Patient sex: M
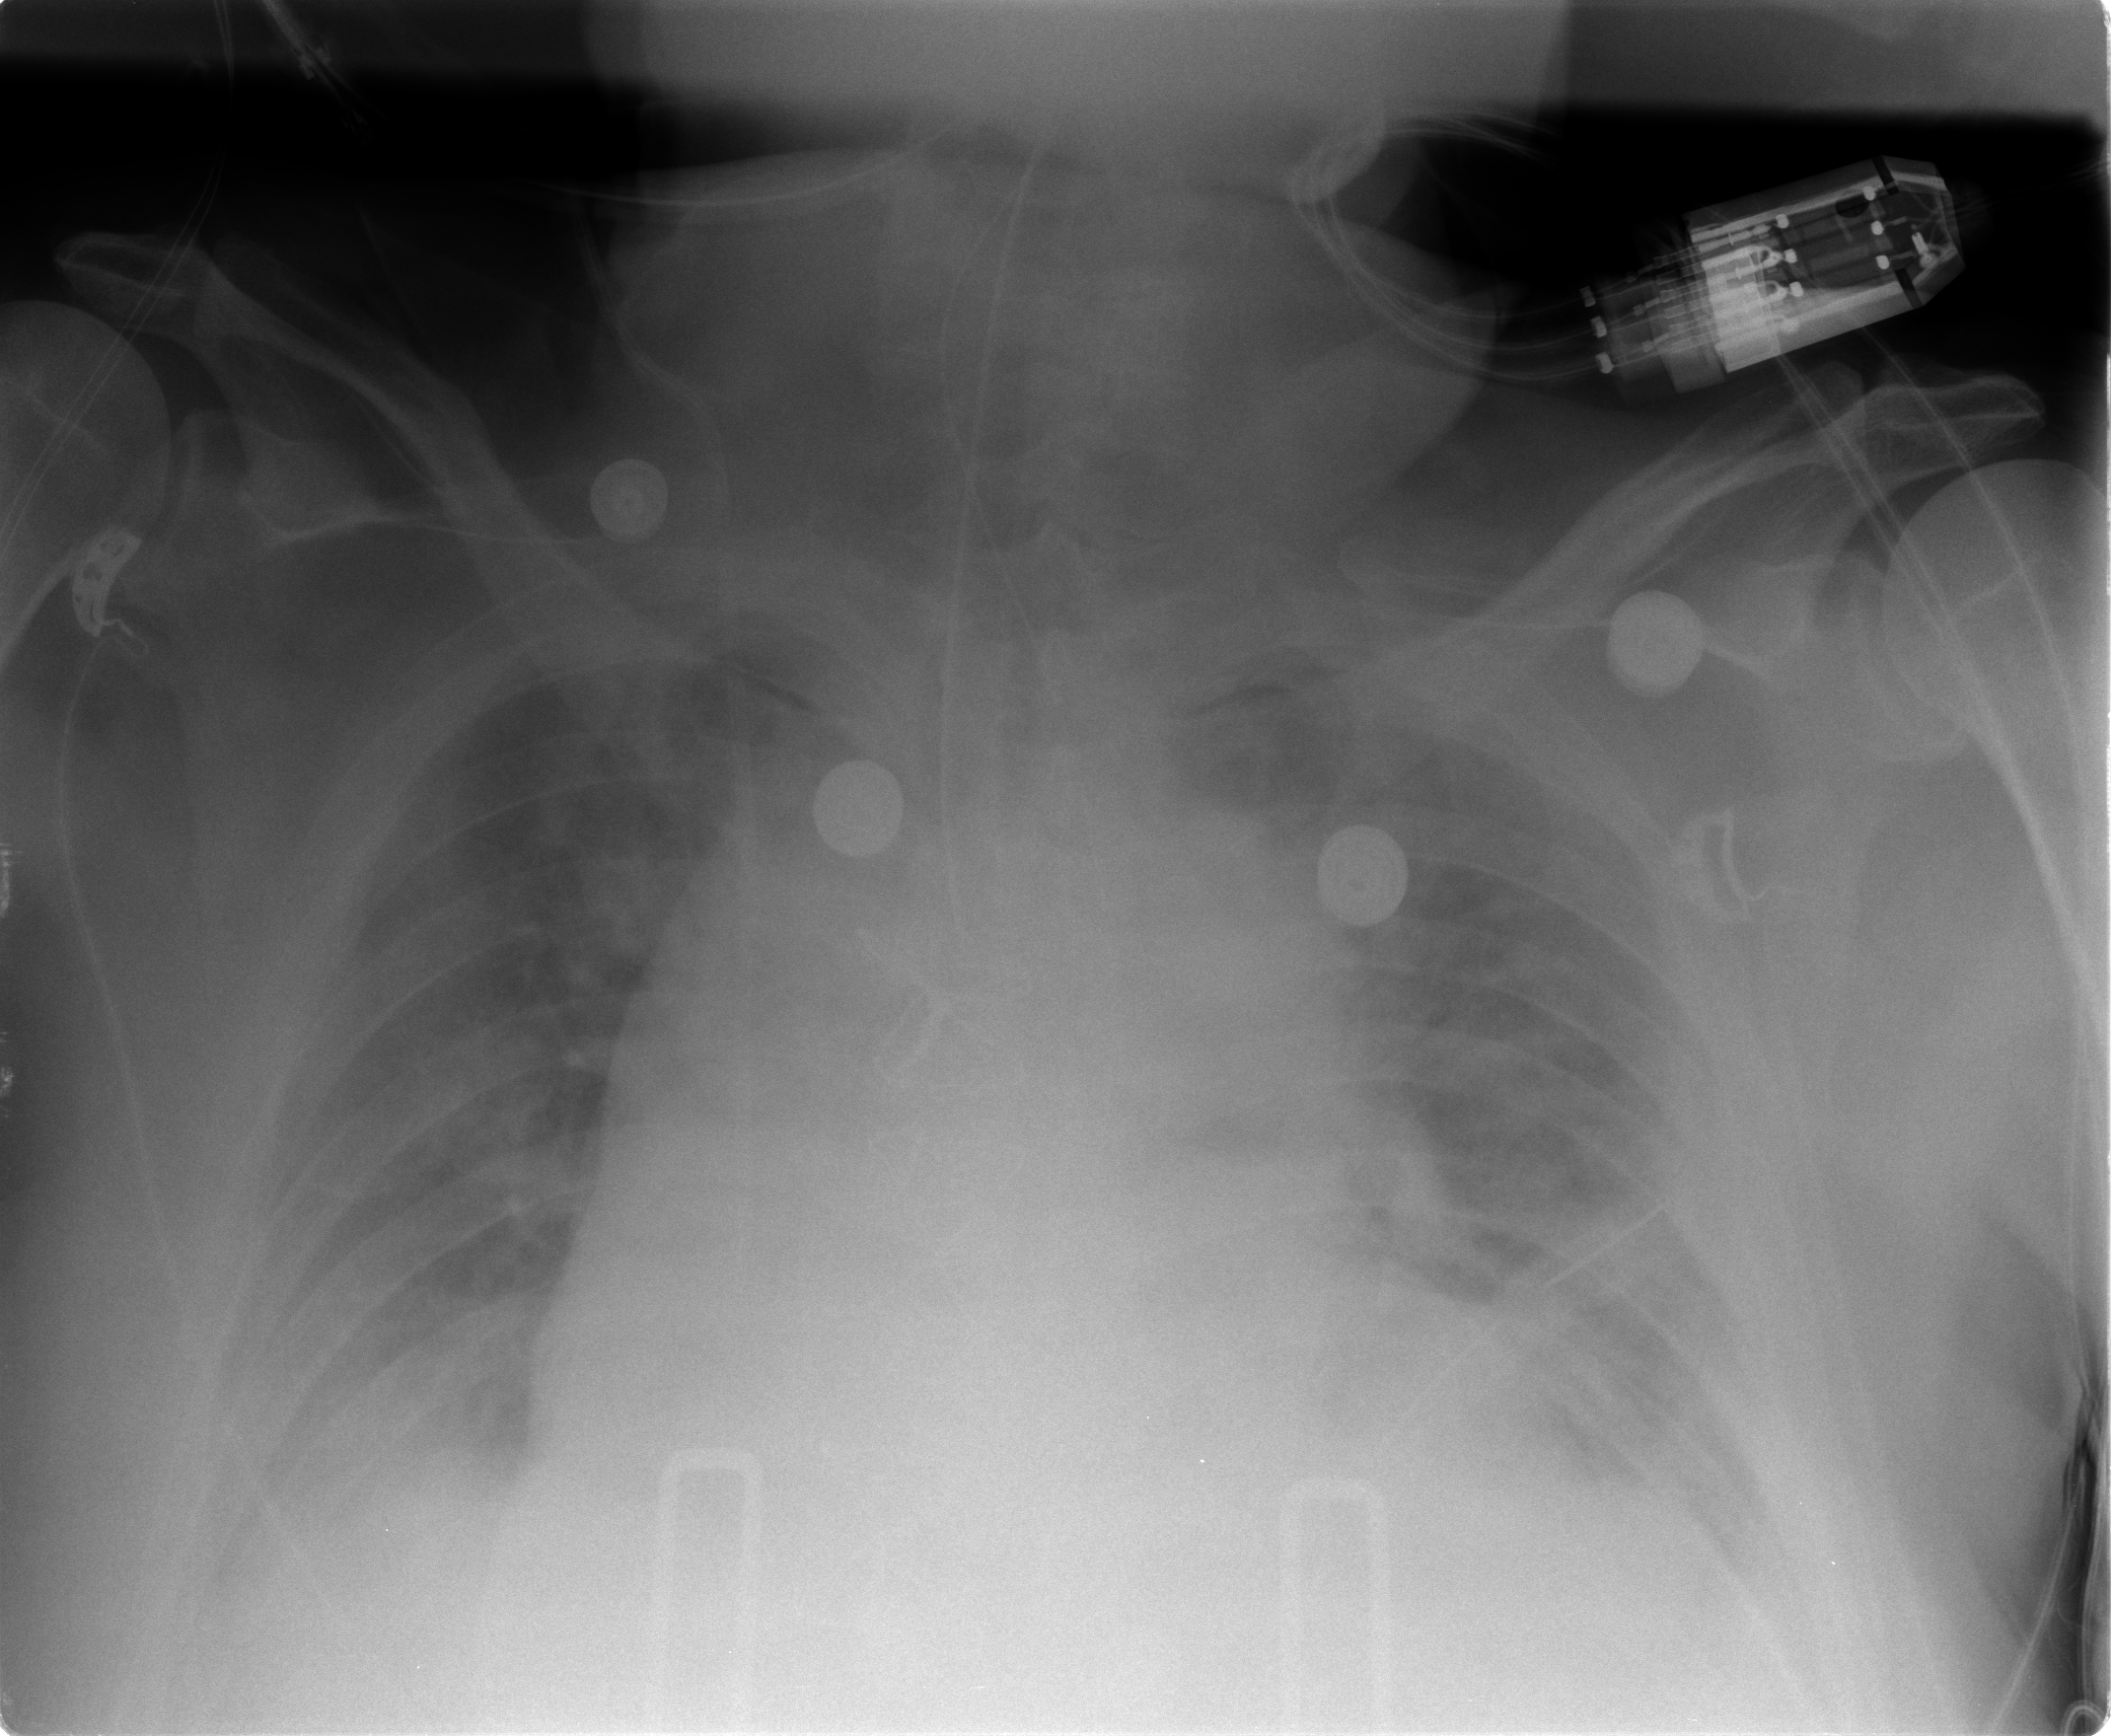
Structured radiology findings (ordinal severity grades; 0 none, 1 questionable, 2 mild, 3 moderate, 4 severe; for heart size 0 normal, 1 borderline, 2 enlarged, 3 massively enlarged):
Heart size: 3
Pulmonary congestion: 1
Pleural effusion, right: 2
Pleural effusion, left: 2
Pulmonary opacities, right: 0
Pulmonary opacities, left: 0
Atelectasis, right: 2
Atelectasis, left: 2